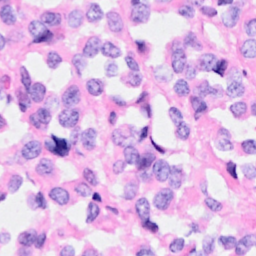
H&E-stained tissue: Breast